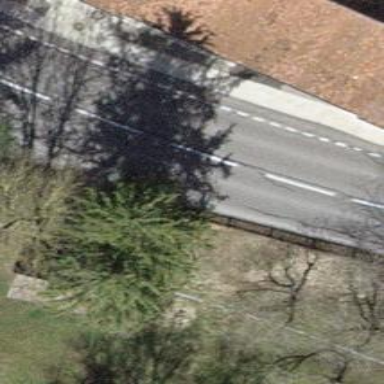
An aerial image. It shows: Primary highway.